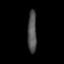
Tissue: lung
Cell type: Endothelial cells
Senescence score: 0.6811
Nuclear area (px): 368
Mean DAPI intensity: 81.826